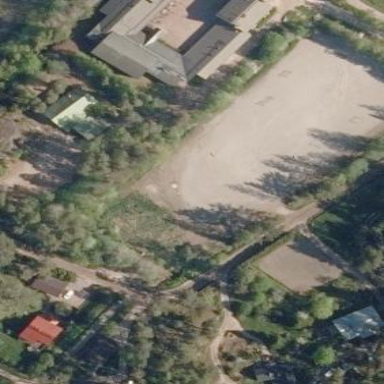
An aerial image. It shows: Pitch with fine gravel surface for leisure land.